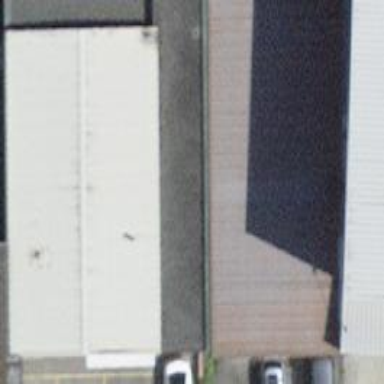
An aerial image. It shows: Car repair shop.